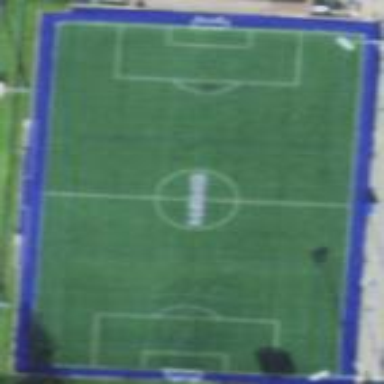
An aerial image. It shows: Soccer pitch with turf surface for leisure and sports activities.